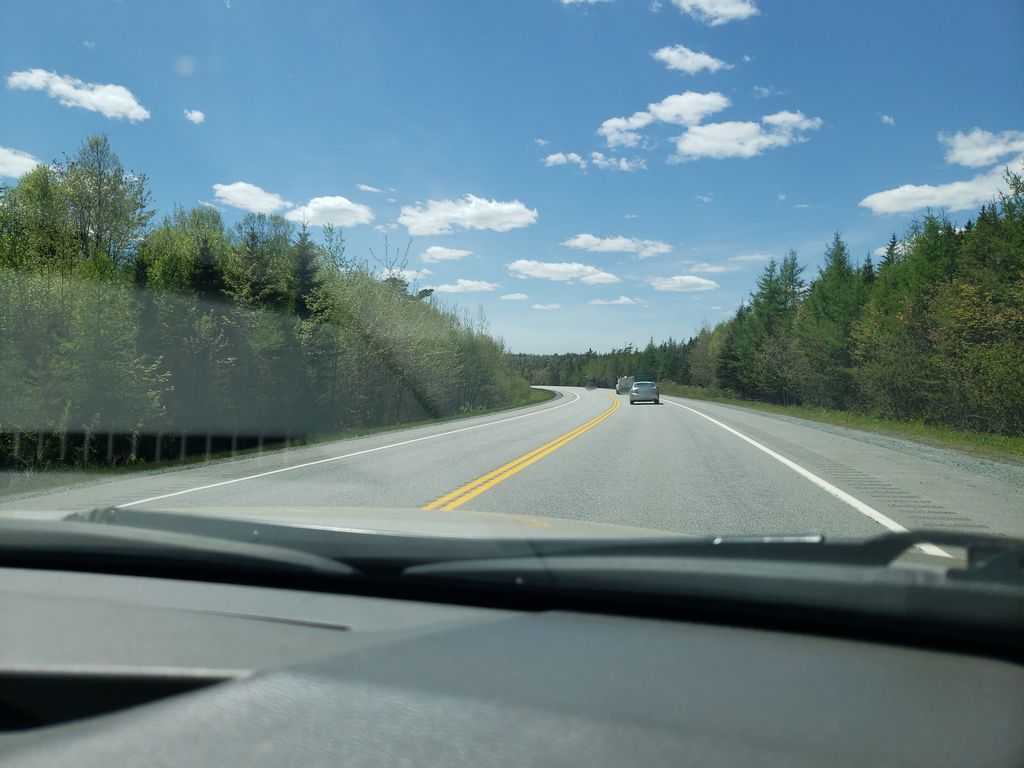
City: halifax